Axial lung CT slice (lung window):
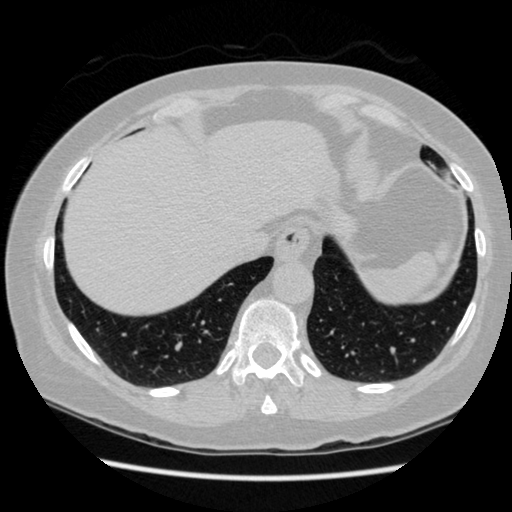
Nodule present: no